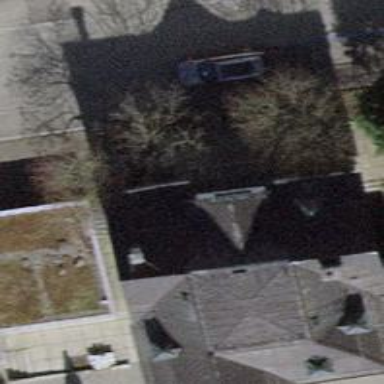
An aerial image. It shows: Building with tile roof.